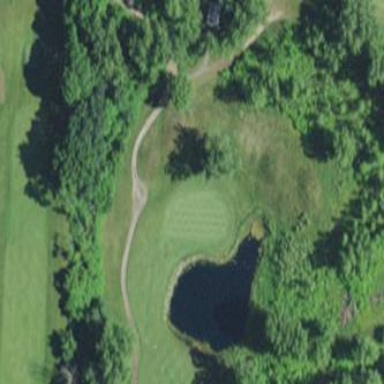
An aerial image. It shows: Golf fairway in the image.